RGB frame:
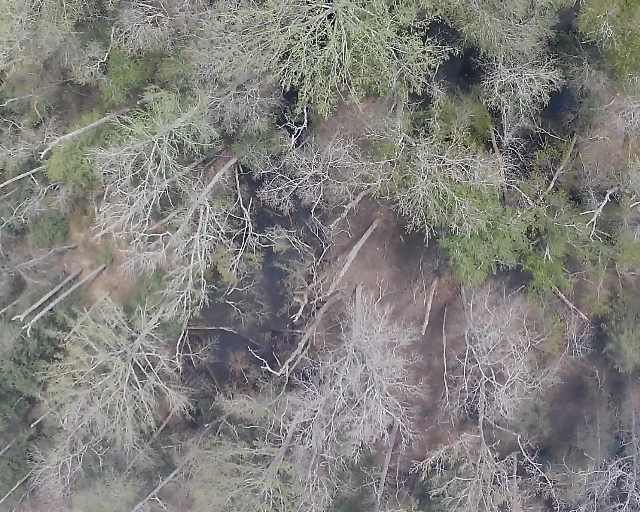
Thermal frame:
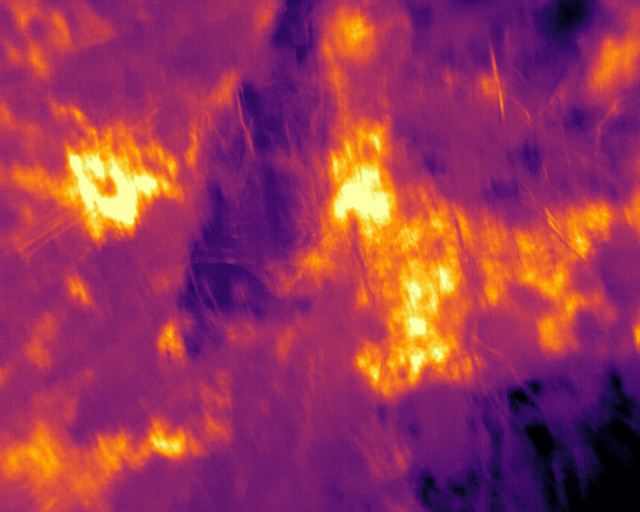
Captured: 2026-02-26 03:46:46
Pixels at or above 80 °C: 0 (fraction of frame: 0)